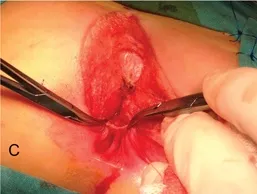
C
) The fibrous tissue separating the two rectal pouches (the incision asymmetry is due to the asymmetric position of the instrument).
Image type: medical_photograph (other_medical_photograph)